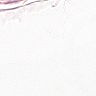
Metastatic tissue present: no